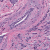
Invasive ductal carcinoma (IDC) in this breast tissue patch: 1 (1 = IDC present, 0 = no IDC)